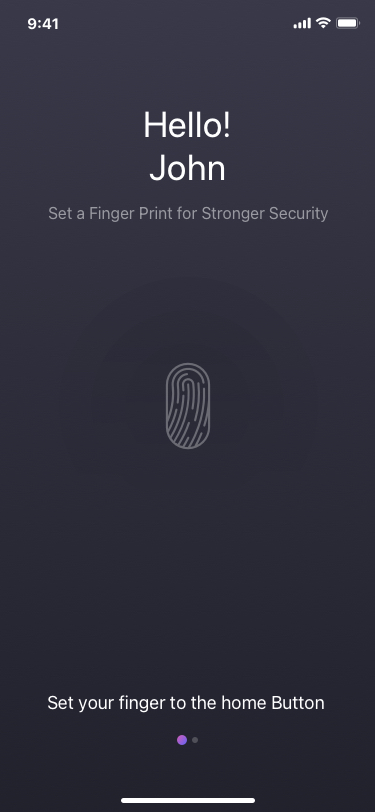
Text in this UI design:
Hello!
John
Set a Finger Print for Stronger Security
Set your finger to the home Button